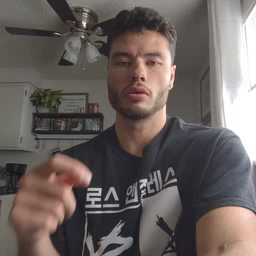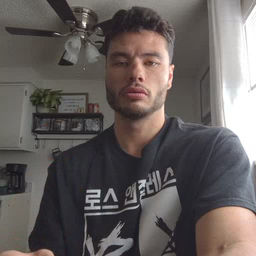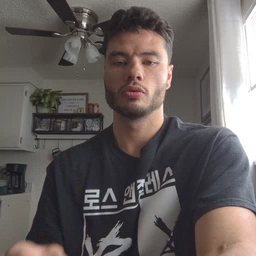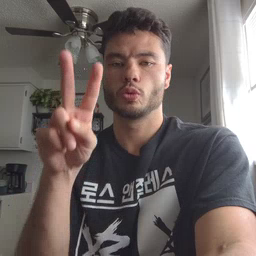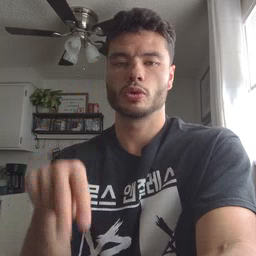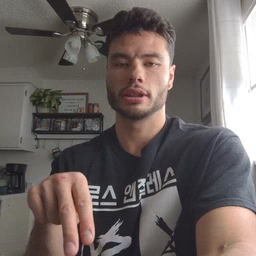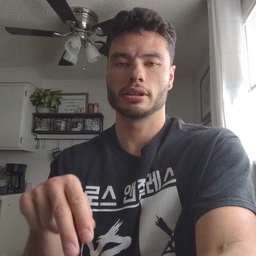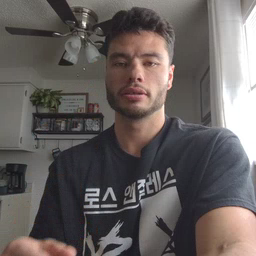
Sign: read